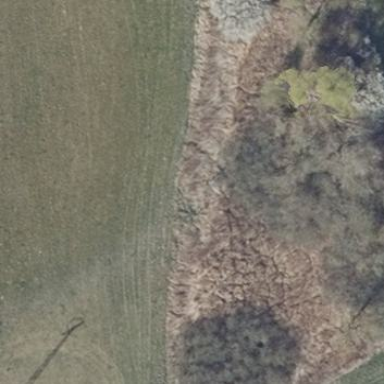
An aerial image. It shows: Beautiful meadow.